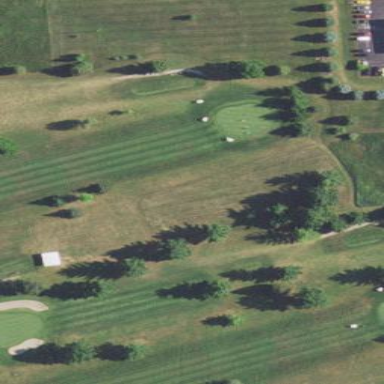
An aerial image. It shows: Rough golf area surrounded by grassland.